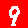
Digit: 9